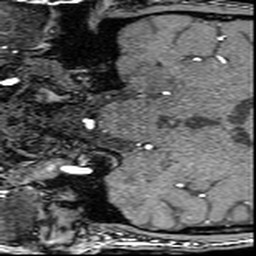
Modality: angio
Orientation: coronal
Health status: ill
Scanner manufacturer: siemens
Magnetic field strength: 3 T
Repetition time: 0.022 s
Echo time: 0.00395 s